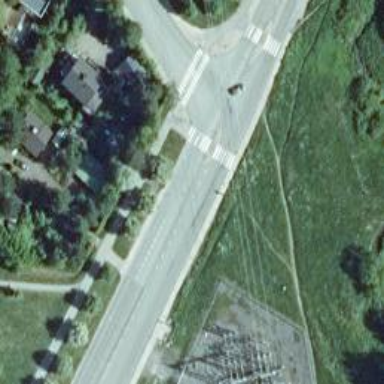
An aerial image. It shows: Marked crossing with pedestrian island.